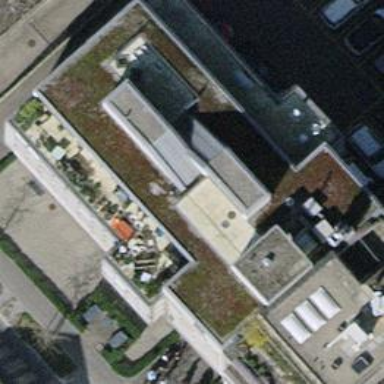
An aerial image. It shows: Office building.